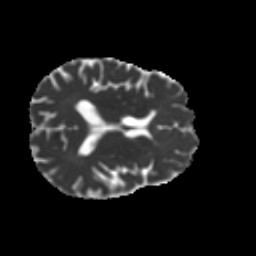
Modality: MD
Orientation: axial
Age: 64
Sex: male
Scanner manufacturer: ge
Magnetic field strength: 3 T
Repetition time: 7.8 s
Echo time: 0.0607 s